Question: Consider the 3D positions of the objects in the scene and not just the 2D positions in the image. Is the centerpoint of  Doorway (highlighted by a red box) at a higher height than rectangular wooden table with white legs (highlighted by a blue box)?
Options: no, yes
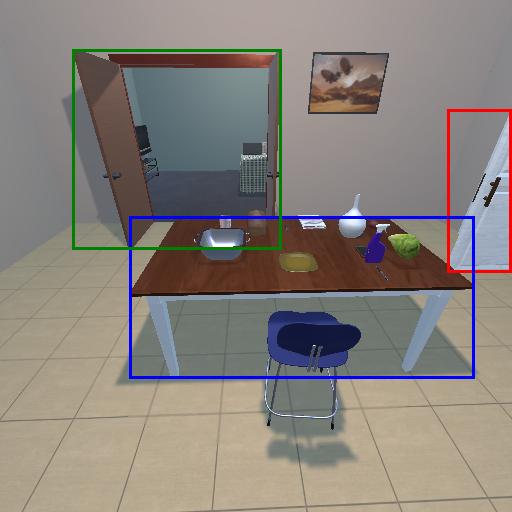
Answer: no